Question: I have my magnifier set up. Take a look.
<URL>
Looks like all works except it is not magnifying... Can some one tell me exactly what I am missing to magnify the image in the magnifier cursor?
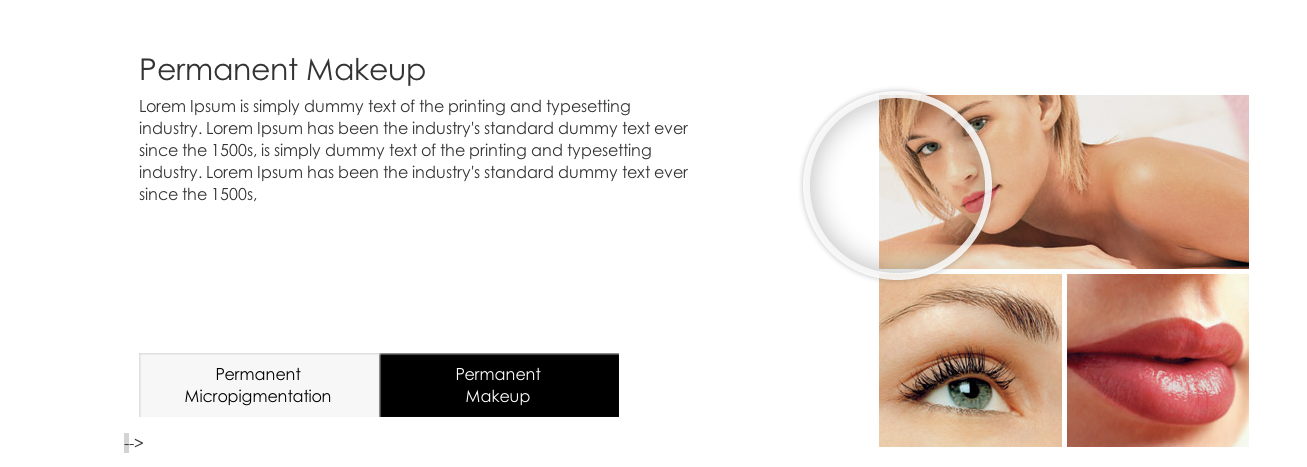
Answer: It looks like you're using Bootstrap's "magnify" plugin.
Its <URL> say "If you want to show the large preview at a 200% ratio, just use an image twice the size of its container." In your website, you are already displaying the image at its full size, which is why the "magnified" version is identical to the original.
Just use a larger image and in the html set its size to the same pixel dimensions you currently have; the plugin will do the rest for you.